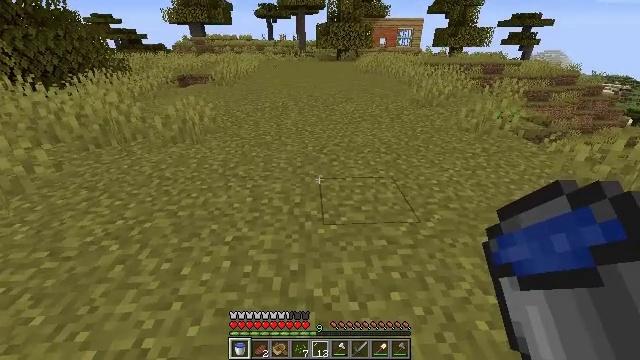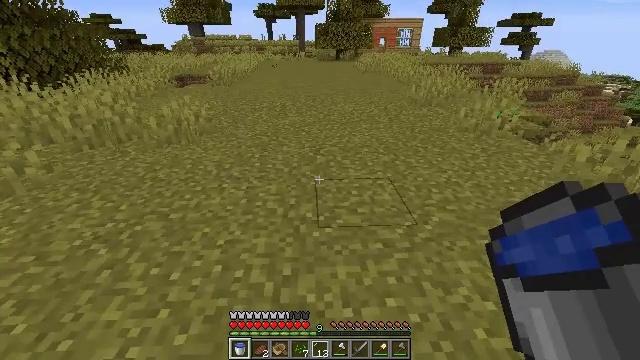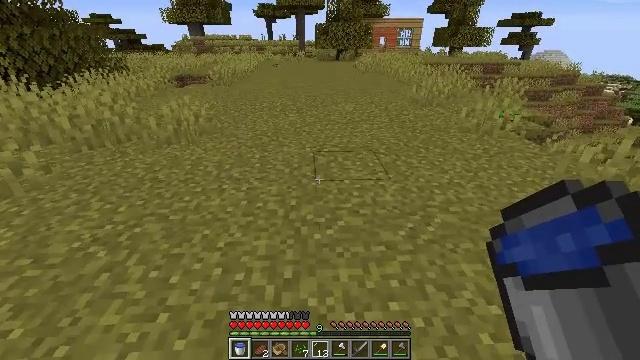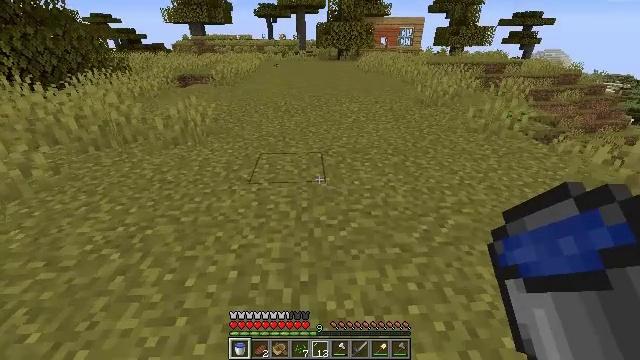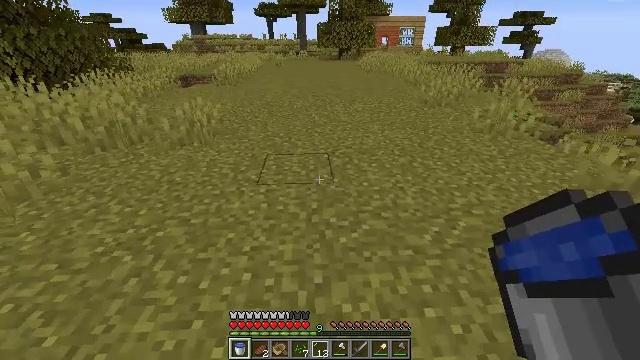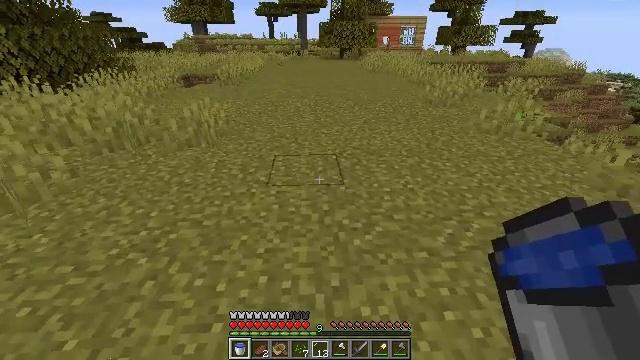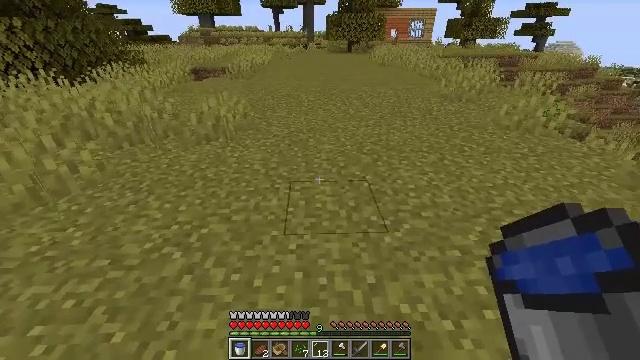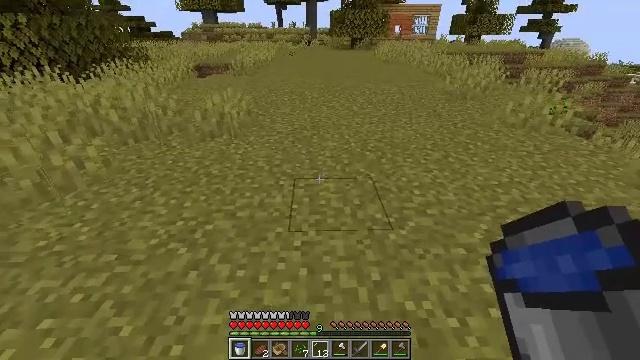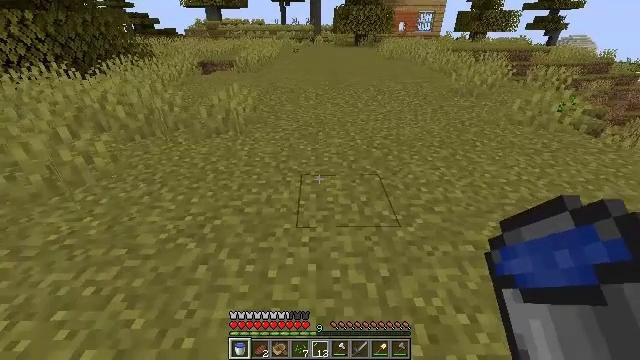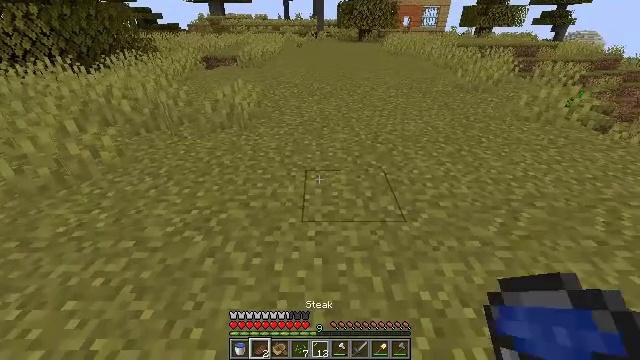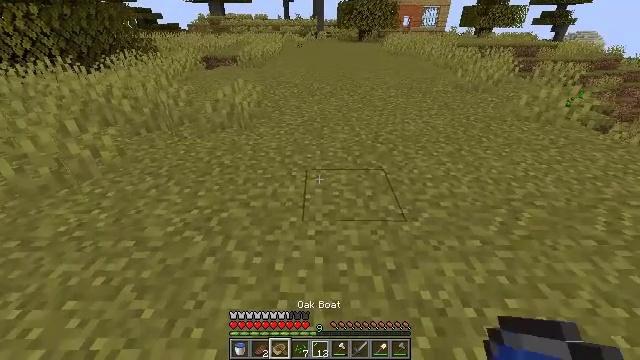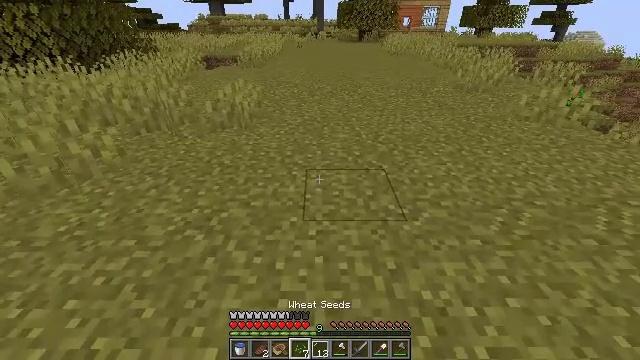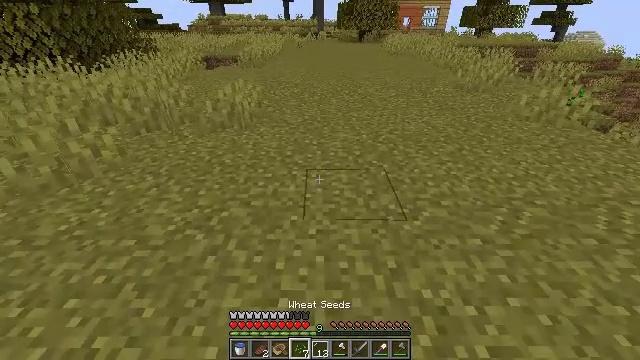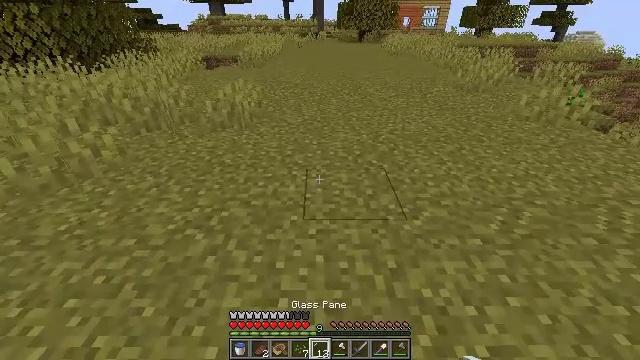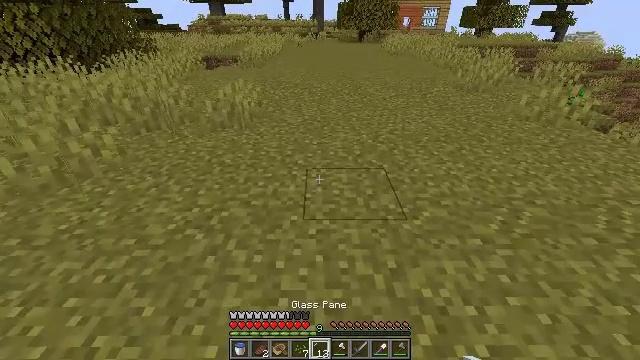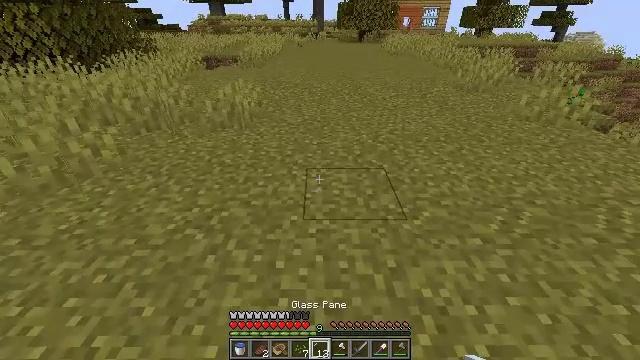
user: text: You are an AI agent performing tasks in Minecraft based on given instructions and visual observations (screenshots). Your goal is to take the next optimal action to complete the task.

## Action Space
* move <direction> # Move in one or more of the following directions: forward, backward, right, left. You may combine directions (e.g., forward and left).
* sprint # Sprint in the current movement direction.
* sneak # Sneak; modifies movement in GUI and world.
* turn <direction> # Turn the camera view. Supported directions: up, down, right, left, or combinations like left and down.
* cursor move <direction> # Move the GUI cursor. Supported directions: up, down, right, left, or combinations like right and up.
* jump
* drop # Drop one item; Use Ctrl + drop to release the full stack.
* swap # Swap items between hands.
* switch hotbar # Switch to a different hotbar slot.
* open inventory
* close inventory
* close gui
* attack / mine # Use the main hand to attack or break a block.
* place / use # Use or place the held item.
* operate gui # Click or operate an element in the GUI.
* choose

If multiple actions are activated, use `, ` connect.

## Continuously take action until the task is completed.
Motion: motion action
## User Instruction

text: Mine grass block from the ground.
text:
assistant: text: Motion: no_op
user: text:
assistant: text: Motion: move left
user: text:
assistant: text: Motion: move left
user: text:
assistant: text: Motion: move left
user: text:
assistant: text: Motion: move left
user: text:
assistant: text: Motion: turn down
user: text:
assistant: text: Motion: no_op
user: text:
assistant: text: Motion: no_op
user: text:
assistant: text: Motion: no_op
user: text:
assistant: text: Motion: no_op
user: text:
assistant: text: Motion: no_op
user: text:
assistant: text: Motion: no_op
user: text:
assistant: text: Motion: no_op
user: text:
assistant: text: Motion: no_op
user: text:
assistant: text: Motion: no_op
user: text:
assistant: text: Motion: no_op
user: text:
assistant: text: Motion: no_op
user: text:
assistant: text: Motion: no_op
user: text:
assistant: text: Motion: turn right
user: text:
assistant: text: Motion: no_op
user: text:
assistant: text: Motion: no_op
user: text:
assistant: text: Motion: no_op
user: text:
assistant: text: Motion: no_op
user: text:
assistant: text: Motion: no_op
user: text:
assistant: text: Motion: turn left and down
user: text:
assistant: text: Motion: turn down
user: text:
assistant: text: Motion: no_op
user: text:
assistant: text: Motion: no_op
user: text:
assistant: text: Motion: turn down
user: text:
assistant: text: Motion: turn down